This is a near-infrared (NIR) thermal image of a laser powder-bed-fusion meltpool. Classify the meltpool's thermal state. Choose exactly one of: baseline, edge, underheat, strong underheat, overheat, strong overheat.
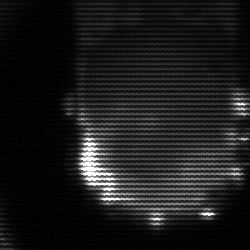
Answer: baseline